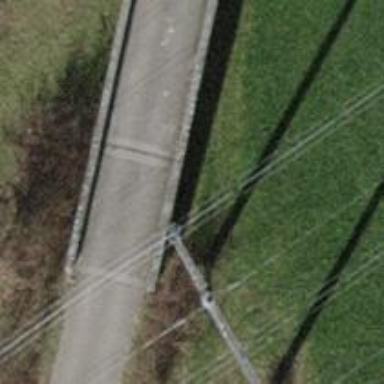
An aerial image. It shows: Power tower.